Field crop: maize
Growth stage: 2
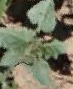
Species: datura